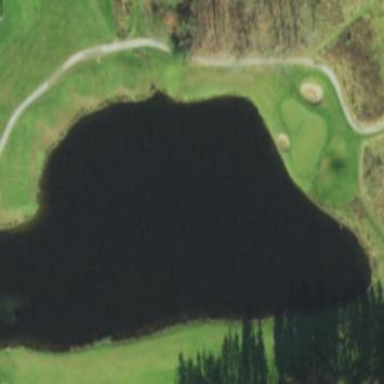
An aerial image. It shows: Rough area in golf course.